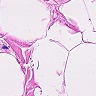
Metastatic tissue present: no